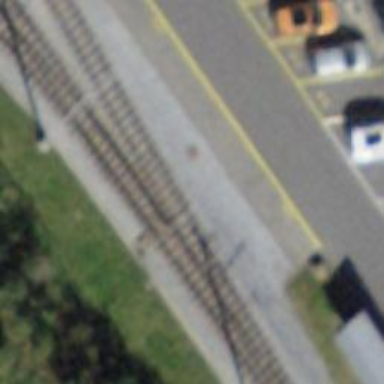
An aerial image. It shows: Railway switch.